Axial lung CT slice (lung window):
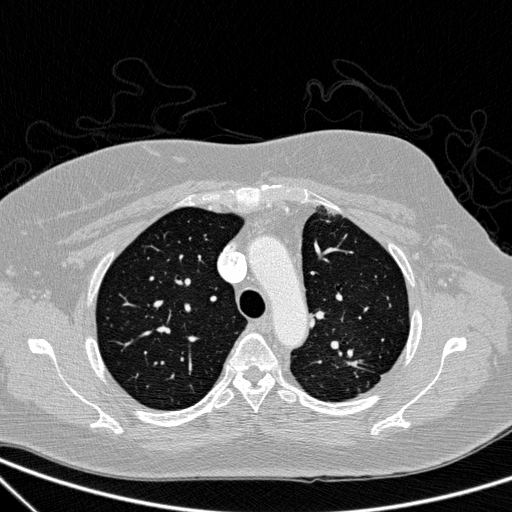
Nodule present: no